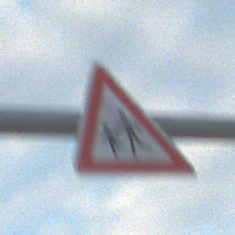
Verkehrszeichen: KinderRechts
Umgebung: Outdoor, RoadRail
Tageszeit: SunriseSunset
Wetter: PartlyCloudy
Licht: Natural
Jahreszeit: NotSpecified
Kontrast: MediumContrast